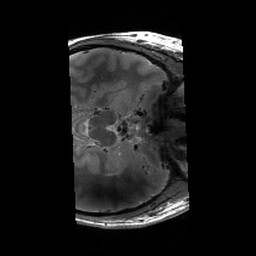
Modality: T2w
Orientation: axial
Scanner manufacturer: siemens
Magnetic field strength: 6.98 T
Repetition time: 5.65 s
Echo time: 0.044 s